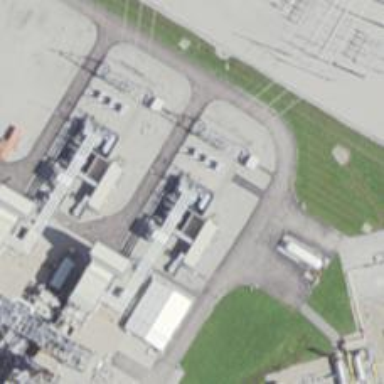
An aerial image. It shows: Gas turbine generator is in use.